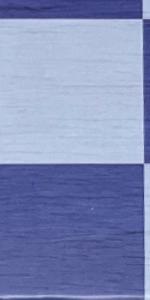
Label: Empty